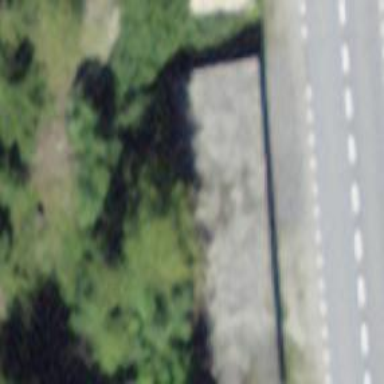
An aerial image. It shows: Garage.